Question: My game has a method that receives a string. Since iOS7, it begun crashing sometimes in it.
In the method, I call 'lowercaseString' on that string, and then it crashes with an 'EXC_BAD_ACCESS'.
'''
-(void)changeDirection:(NSString *)_direction {
if (![[direction lowercaseString] isEqualToString:[_direction lowercaseString]]) {
}
}
'''
Something that I noticed was that these times this string seems to be a :

Which explains why is it crashing - I'm calling 'lowercaseString' on a memory address.
Right now, the most logical solution would be to see why is this method receiving a memory address instead of an actual string, I guess.
However, for now, I want to make a quick workaround, which leads to this question:
How can I detect whether the given parameter is an actual string object like '@"Hello"'
or a memory address?
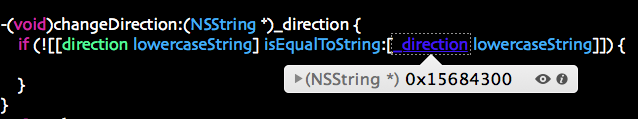
Answer: Objects live on the heap, what you are calling 'NSString' is actually a pointer to it. And a pointer is a memory address, so that's expected behavior not a issue.
'EXC_BAD_ACCESS' means that you are accessing the memory in a bad way, i.e. the memory address you are pointing to is not valid memory.
This can happen when you try to access a dangling pointer (i.e. a pointer to an object that was already released) or an uninitialized pointer.
The error is not in the code you posted, but rather in the code that produces the '_direction' argument to that method.